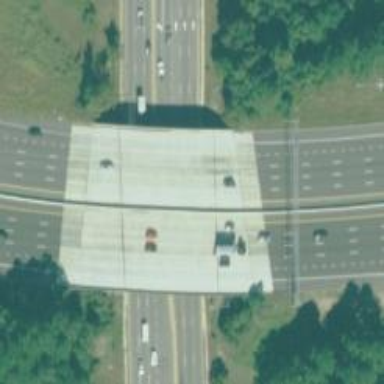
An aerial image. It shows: Bridge over motorway.